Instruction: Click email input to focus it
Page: traveler
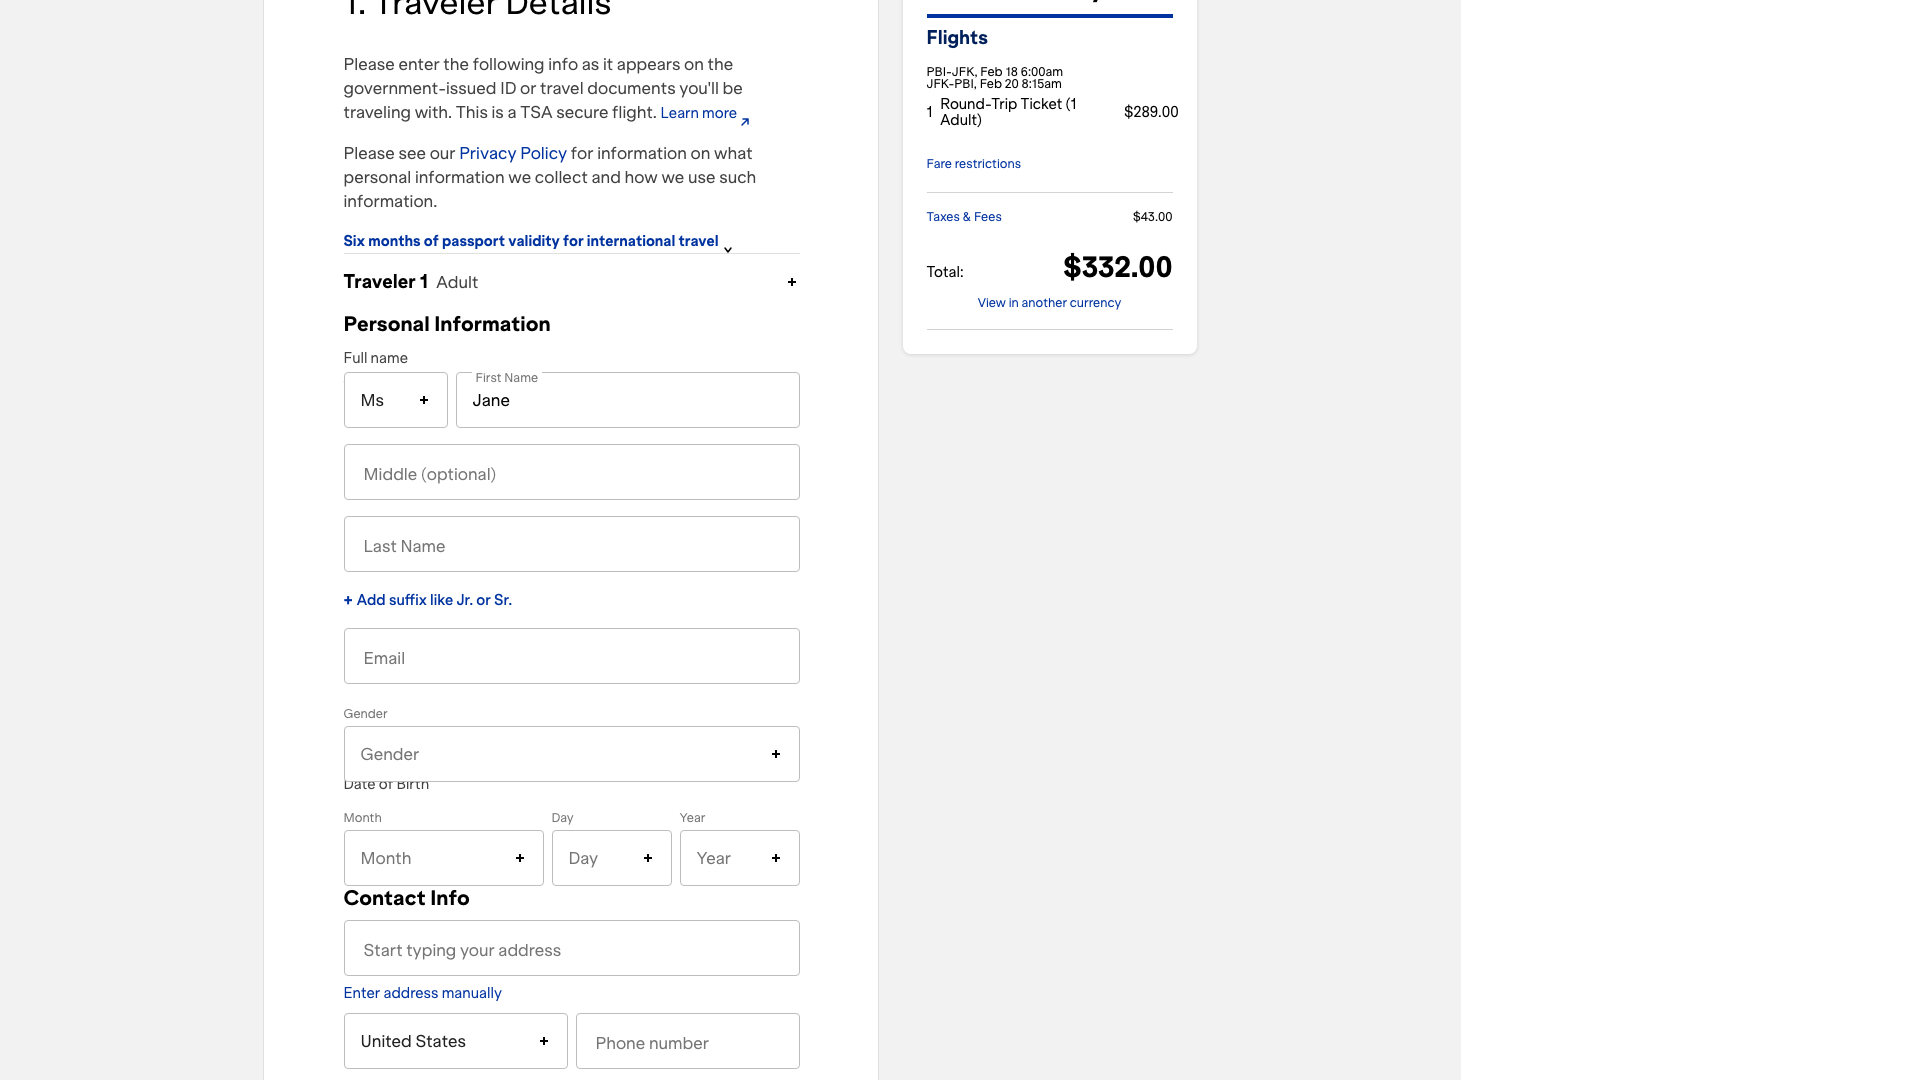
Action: click